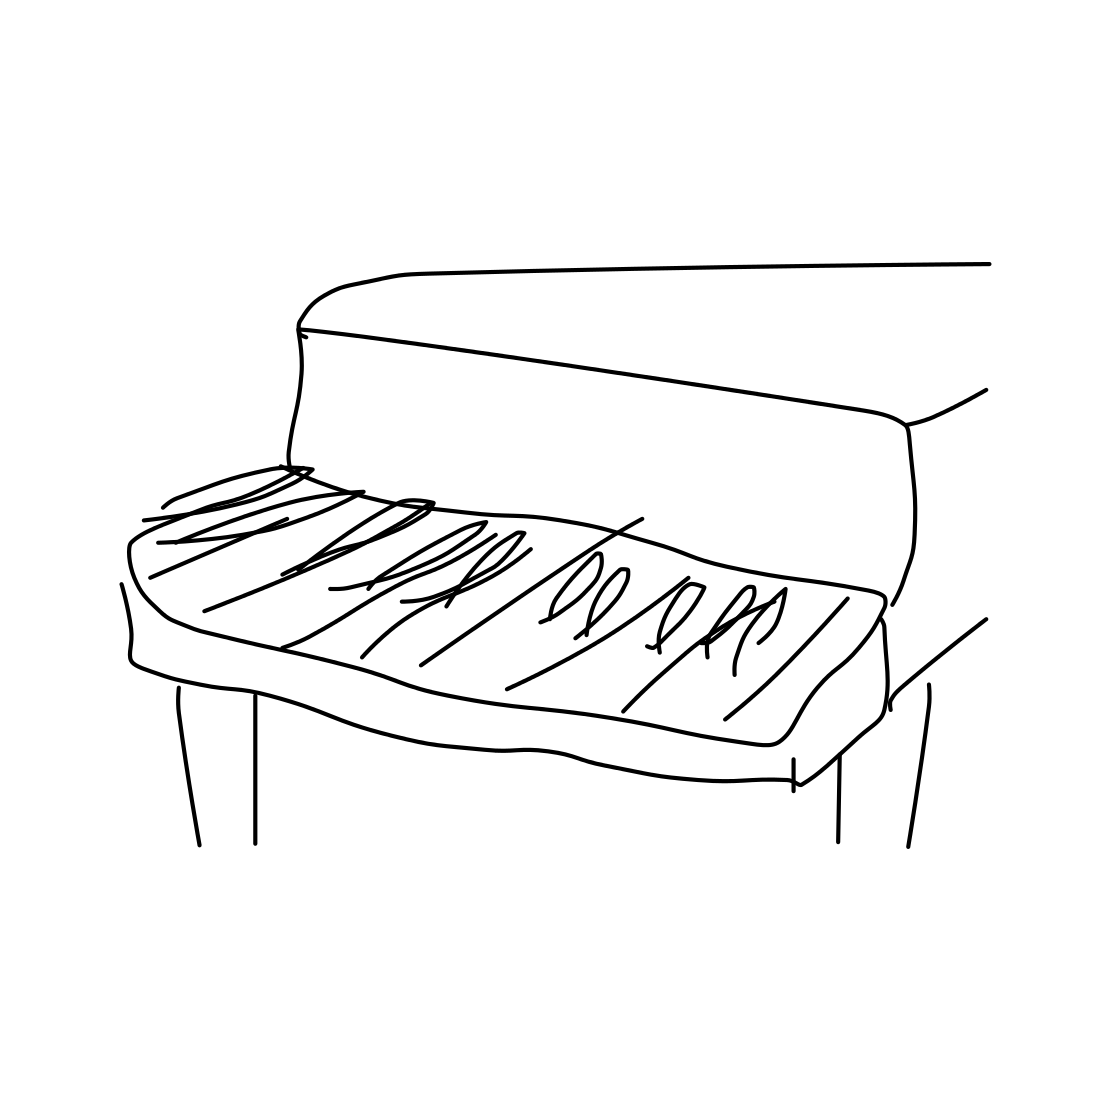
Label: piano